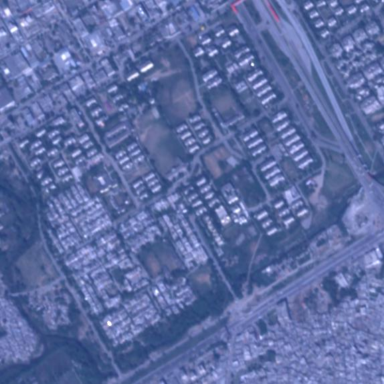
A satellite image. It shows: Residential area.